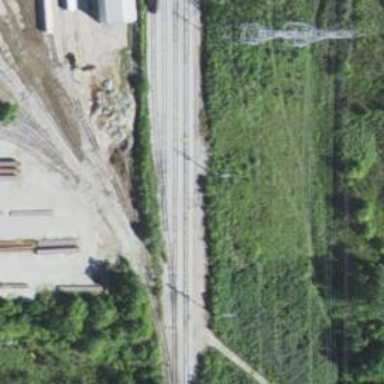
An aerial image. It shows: Rail spur service.